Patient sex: F
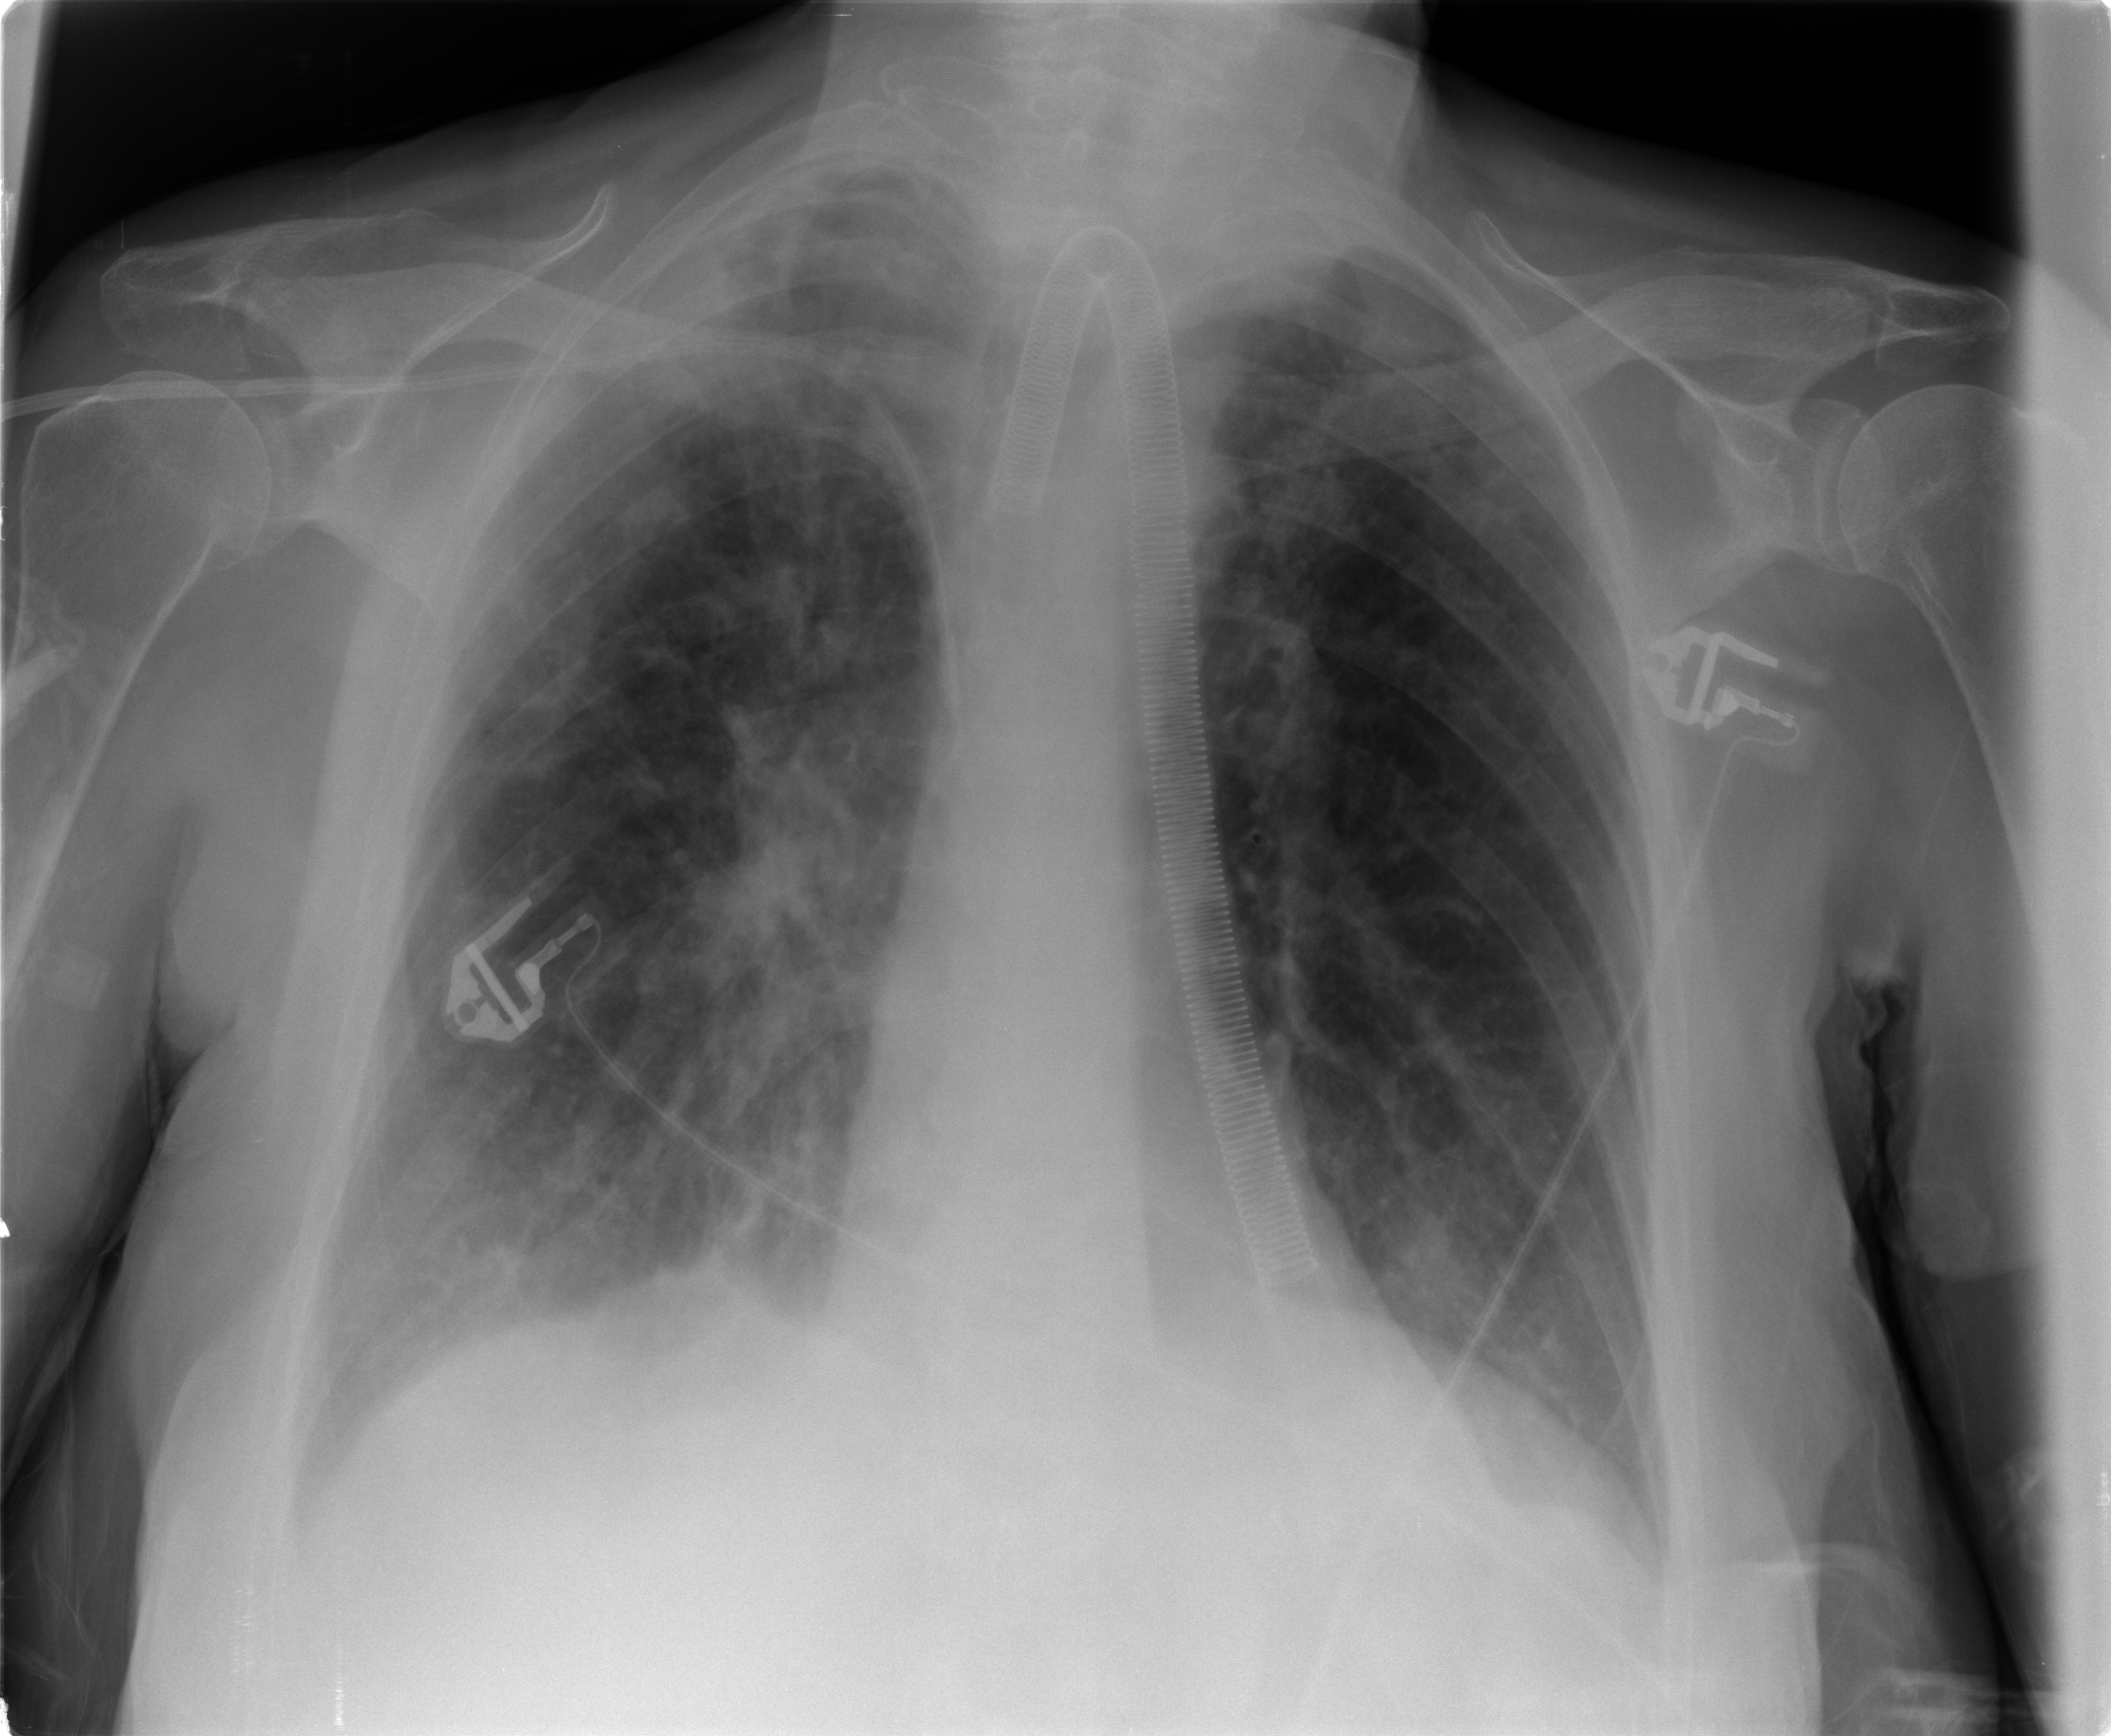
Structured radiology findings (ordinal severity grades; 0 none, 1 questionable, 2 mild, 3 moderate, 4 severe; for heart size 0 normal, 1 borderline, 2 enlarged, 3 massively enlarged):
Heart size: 0
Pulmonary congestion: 2
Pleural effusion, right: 2
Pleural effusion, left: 0
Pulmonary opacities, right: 2
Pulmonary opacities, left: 1
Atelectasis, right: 2
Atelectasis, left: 2